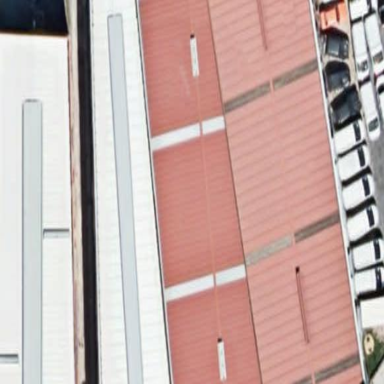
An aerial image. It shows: Industrial building.